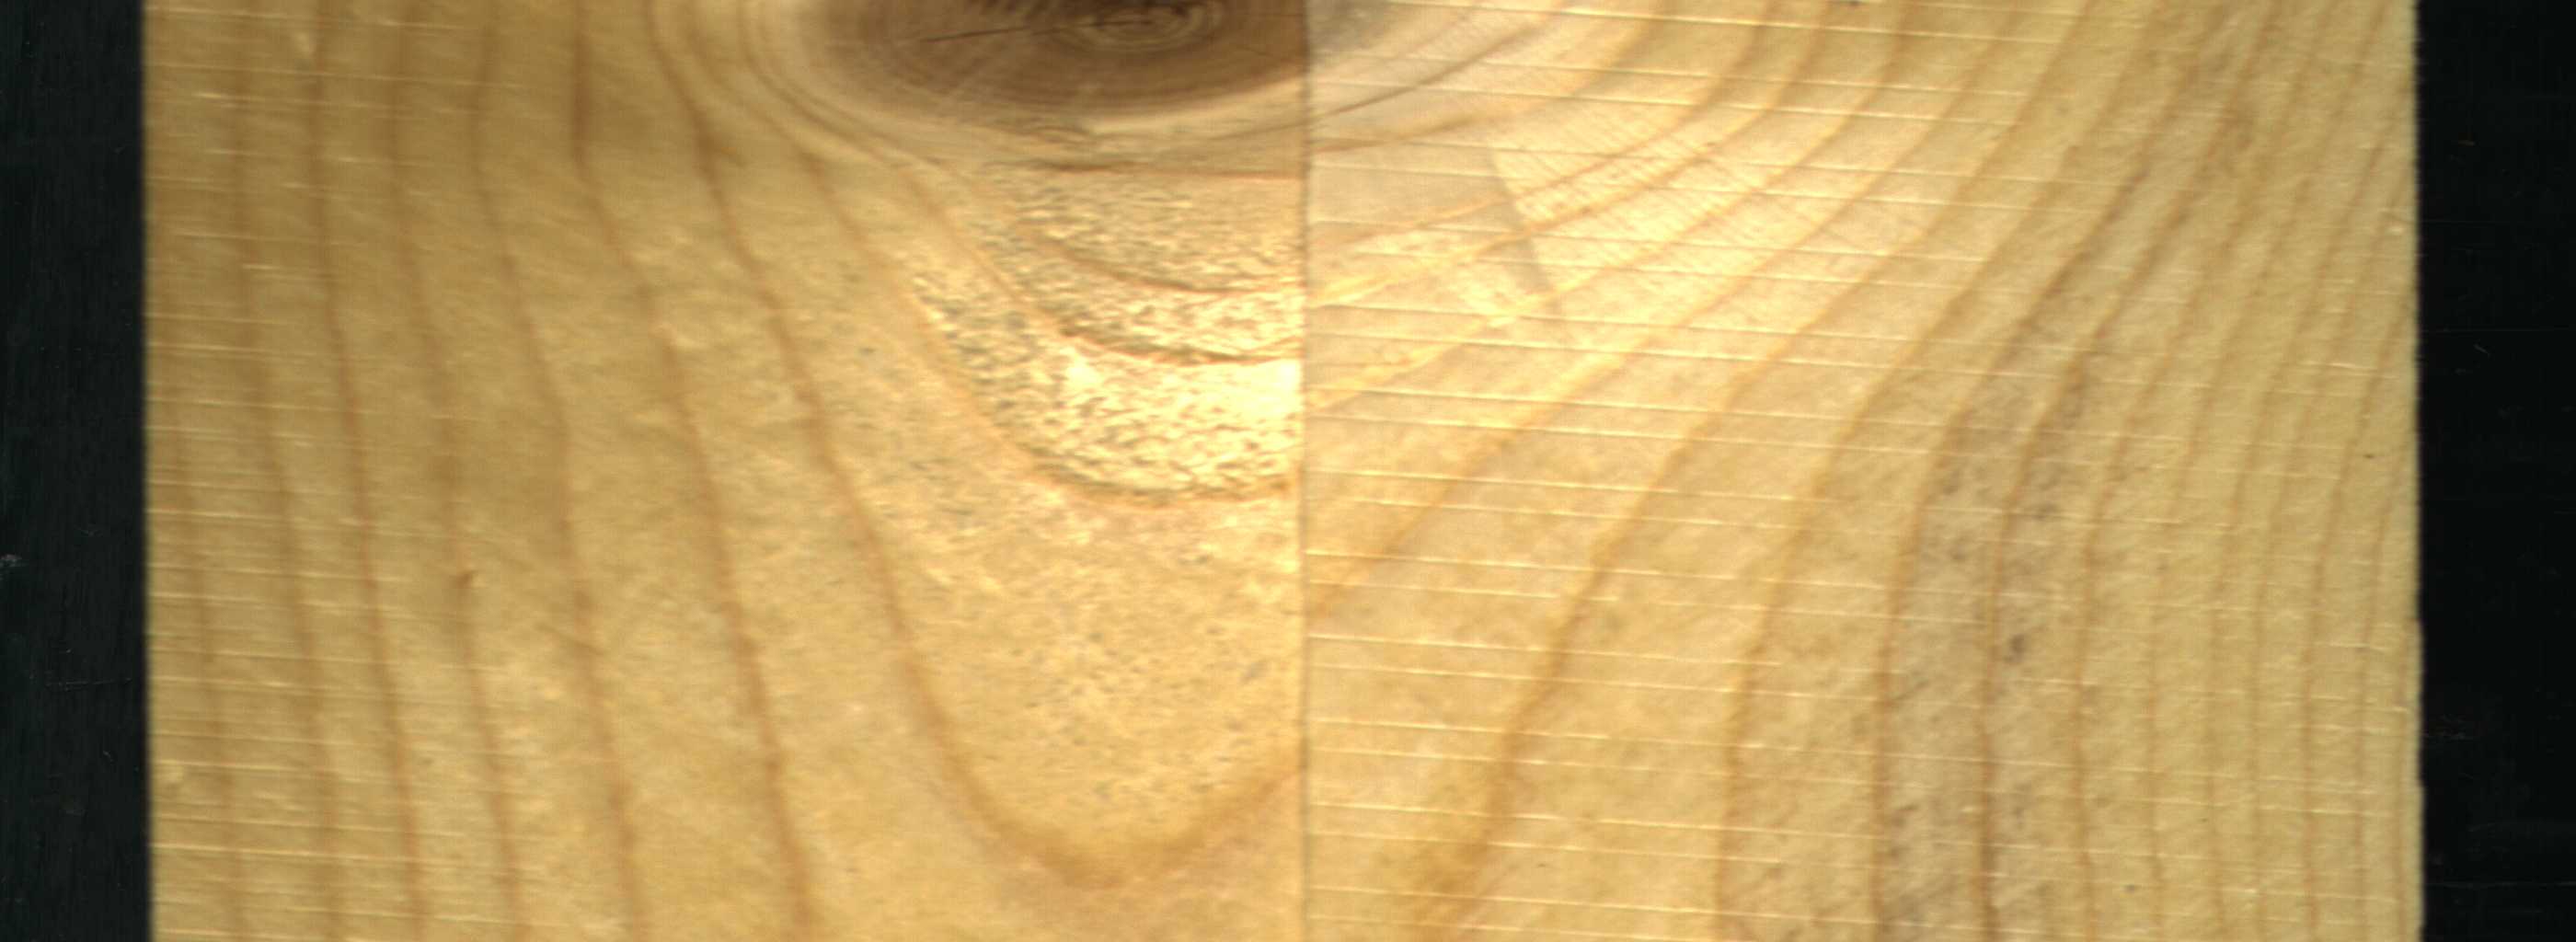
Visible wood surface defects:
Live_Knot
Live_Knot